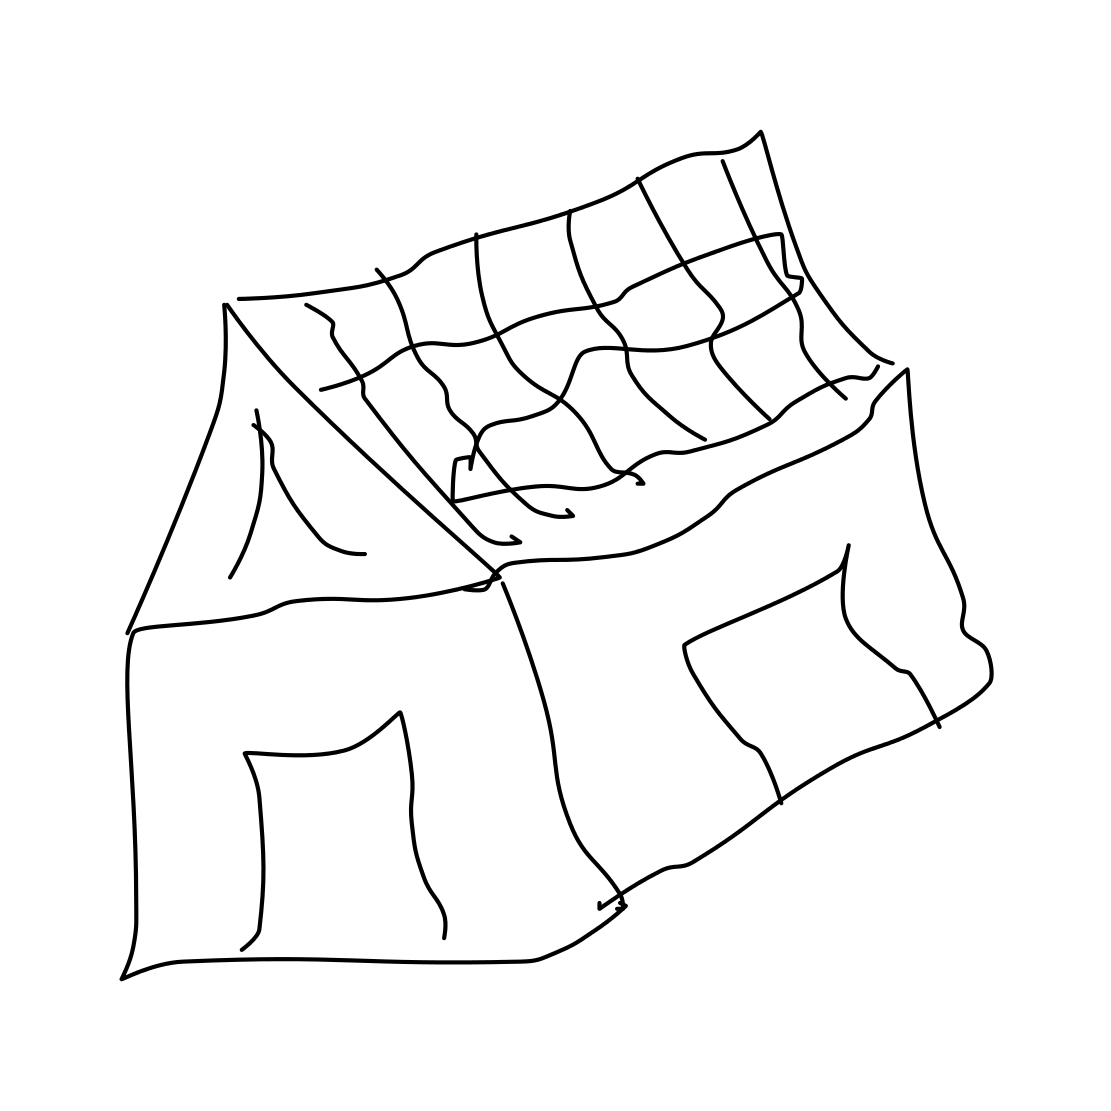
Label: barn